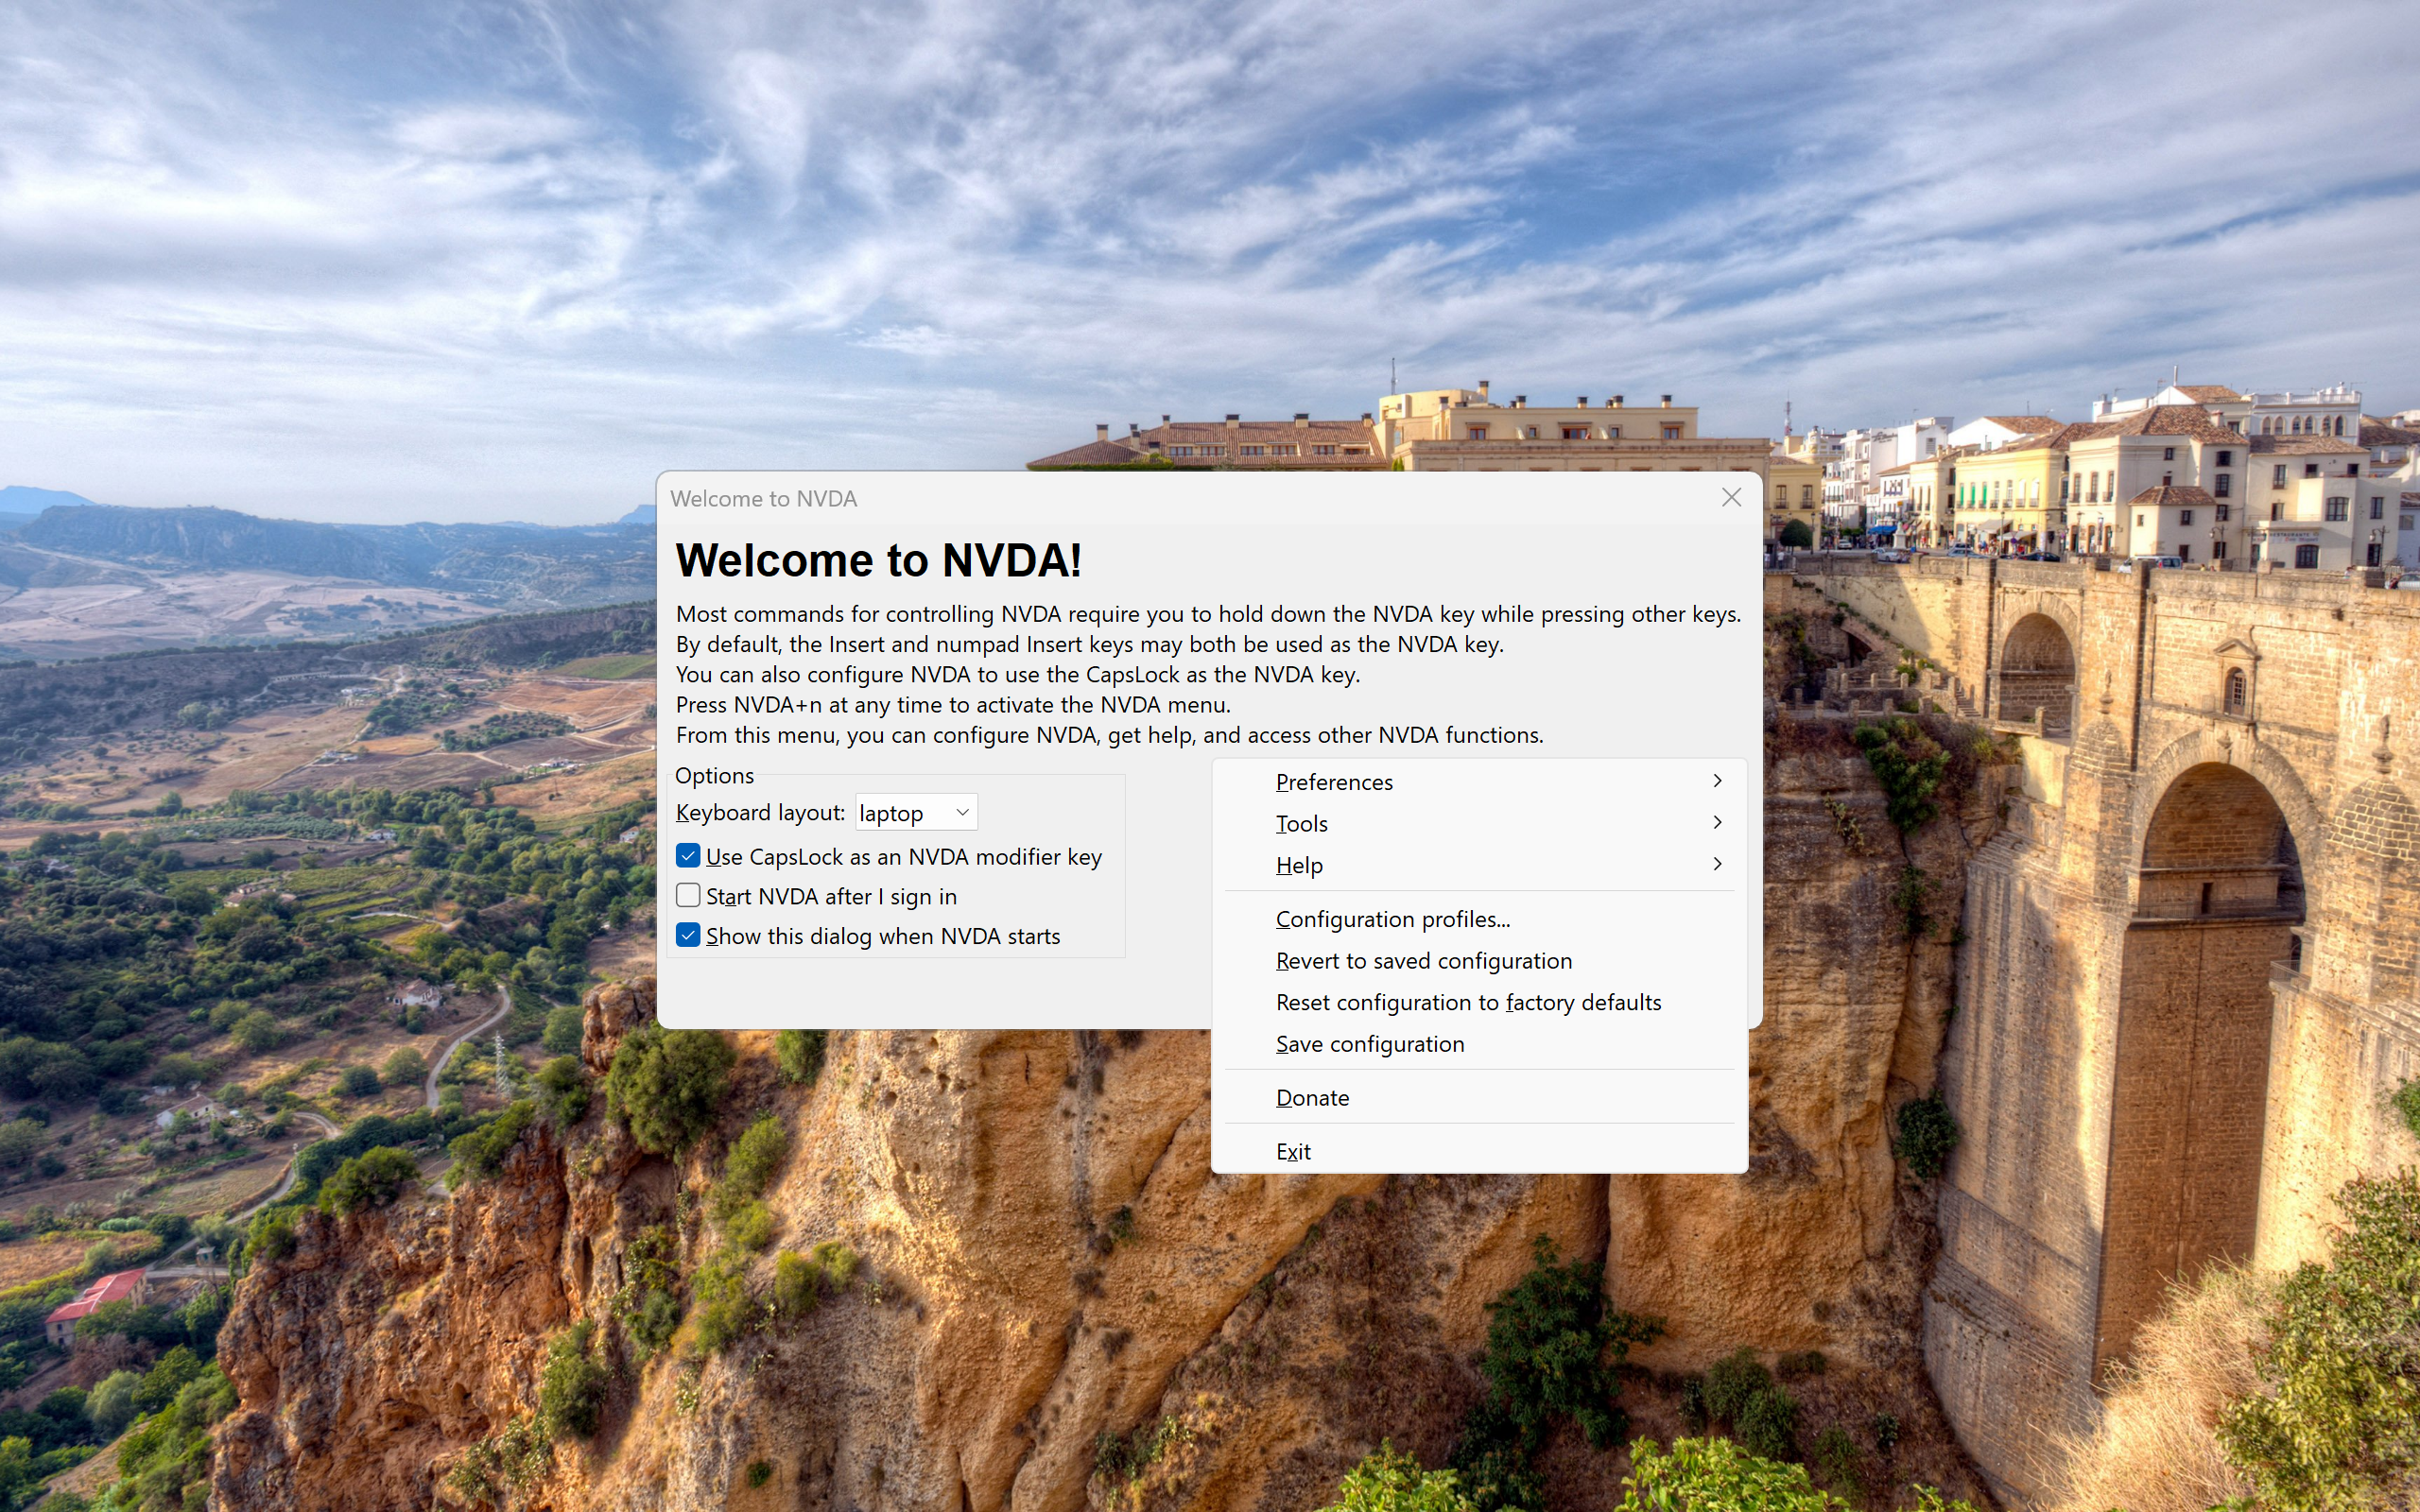
UI elements on screen:
"Desktop - window"
"Context - window"
"NVDA - menu"
"Preferences - menu item"
"Tools - menu item"
"Help - menu item"
"separator"
"Configuration profiles... - menu item"
"Revert to saved configuration - menu item"
"Reset configuration to factory defaults - menu item"
"Save configuration - menu item"
"separator"
"Donate - menu item"
"separator"
"Exit - menu item"
"window"
"Welcome to NVDA - window"
"title bar - value: Welcome to NVDA"
"Close - button - Closes the window"
"Welcome to NVDA - dialog - Welcome to NVDA!
Most commands for controlling NVDA require you to hol..."
"Welcome to NVDA! - window"
"Welcome to NVDA! - text"
"Most commands for controlling NVDA require you to hold down the NVDA key while pressing other key..."
"Options - window"
"Options - grouping"
"Keyboard layout: - window"
"Keyboard layout: - text"
"Keyboard layout: - window"
"Keyboard layout: - combo box - value: laptop"
"Keyboard layout: - text - value: laptop"
"Open - button"
"Use CapsLock as an NVDA modifier key - window"
"Use CapsLock as an NVDA modifier key - check box"
"Start NVDA after I sign in - window"
"Start NVDA after I sign in - check box"
"Show this dialog when NVDA starts - window"
"Show this dialog when NVDA starts - check box"
"OK - window"
"OK - button"
"window"